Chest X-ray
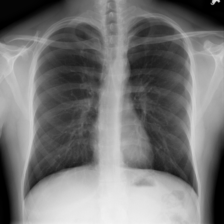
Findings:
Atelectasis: negative
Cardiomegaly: negative
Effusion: negative
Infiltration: positive
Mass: negative
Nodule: positive
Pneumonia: negative
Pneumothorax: negative
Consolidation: negative
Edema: negative
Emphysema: negative
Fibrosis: negative
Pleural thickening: negative
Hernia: negative